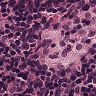
Metastatic tissue present: no